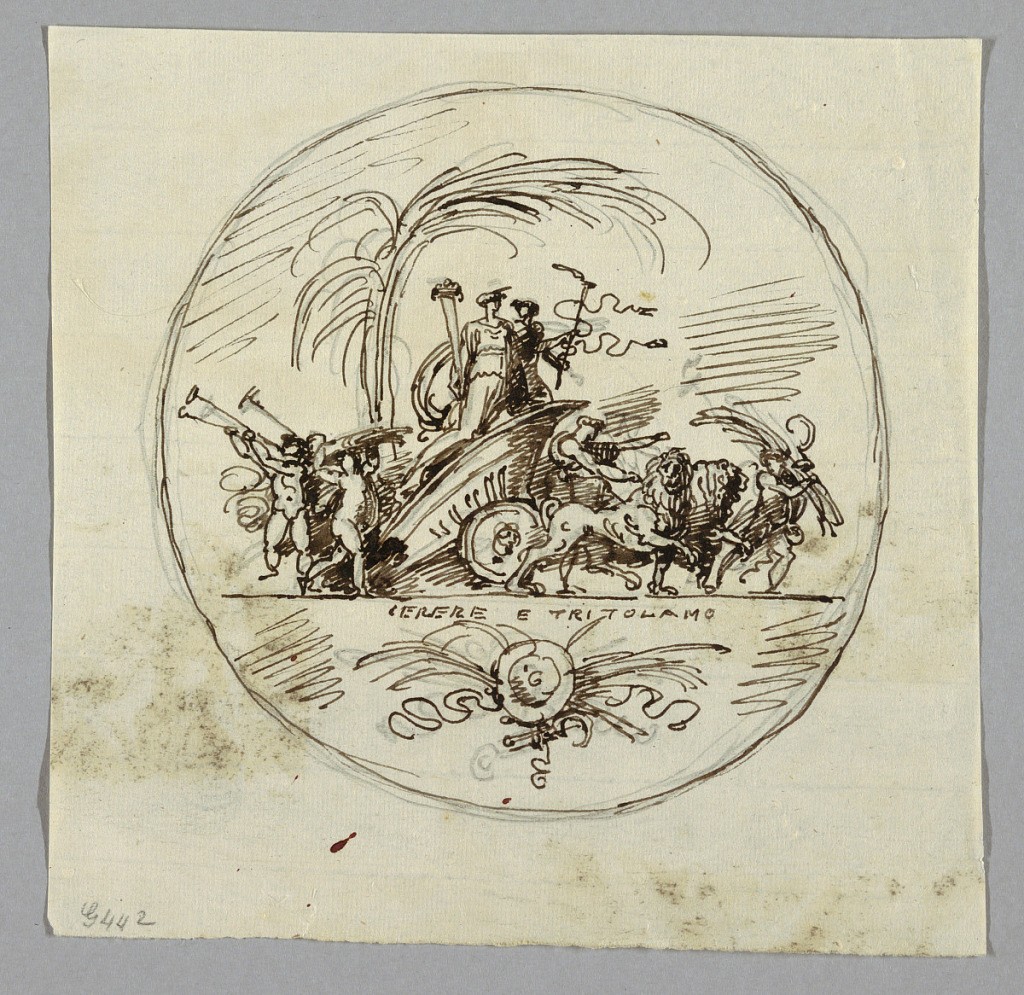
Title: Ceres and Triptolemus
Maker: Felice Giani, Italian, 1758–1823
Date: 1800–1820
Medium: Pen and brown ink over traces of graphite on cream laid paper
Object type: Drawing
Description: Roundel design showing scheme for medal with agricultural trophy in lower part.  Ceres holds cornucopia and Triptolemus with lighted torch stand in chariot drawn by lions mounted at right. Woman and putti with trumpets, sheaves accompany them.